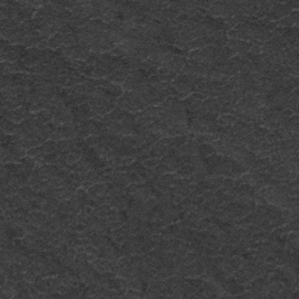
Label: frost